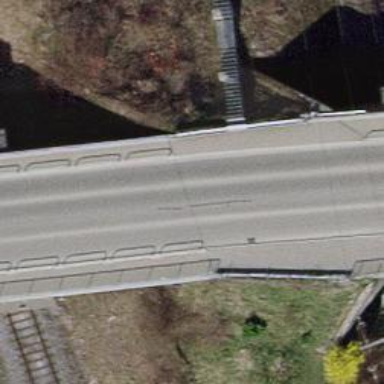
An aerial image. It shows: Tertiary road with asphalt surface that goes over bridge.